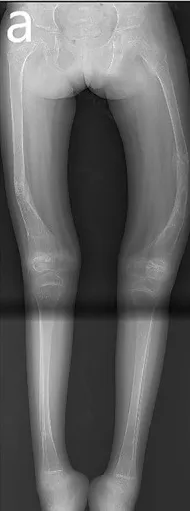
Radiograph of fractures in lower extremity. (a) Full-length image of the lower extremities showing fracture and bowing in bilateral femur.
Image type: radiology (x_ray)